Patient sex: M
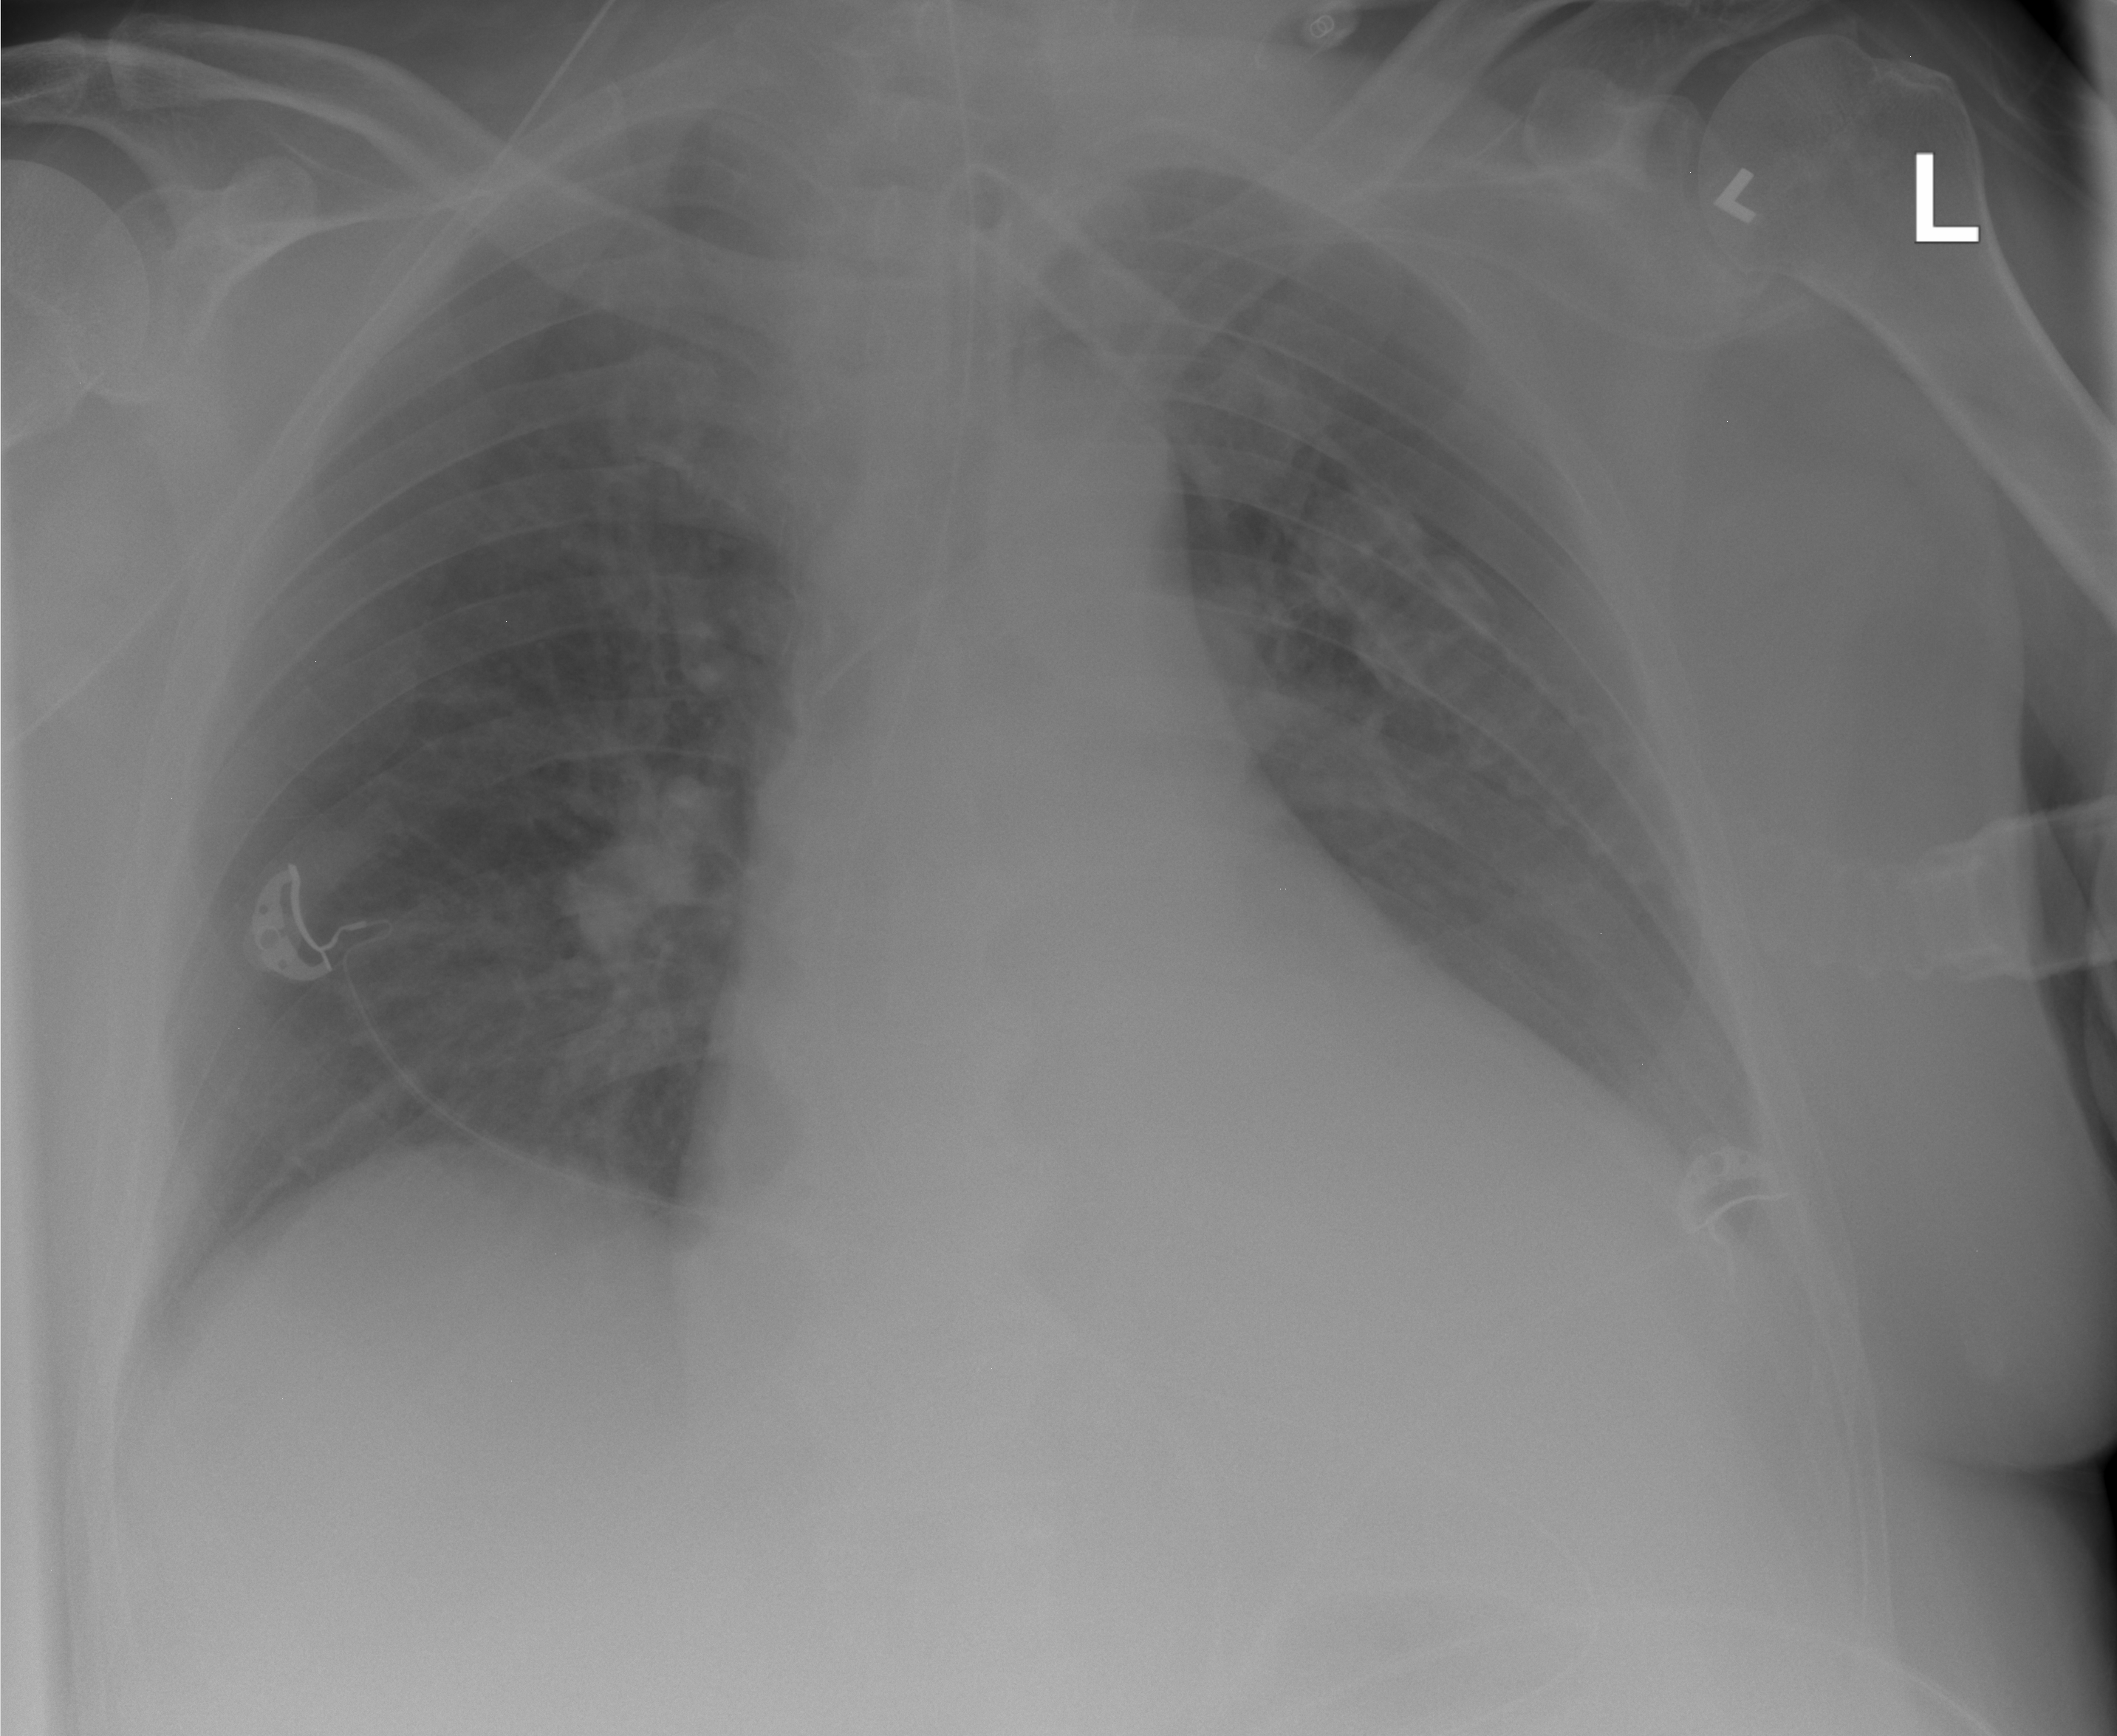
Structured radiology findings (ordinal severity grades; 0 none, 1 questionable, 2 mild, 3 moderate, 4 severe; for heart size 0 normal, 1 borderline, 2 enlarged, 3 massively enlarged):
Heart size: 2
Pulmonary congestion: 1
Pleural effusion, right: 0
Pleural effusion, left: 1
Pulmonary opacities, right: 0
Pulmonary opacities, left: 0
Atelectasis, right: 0
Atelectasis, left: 2